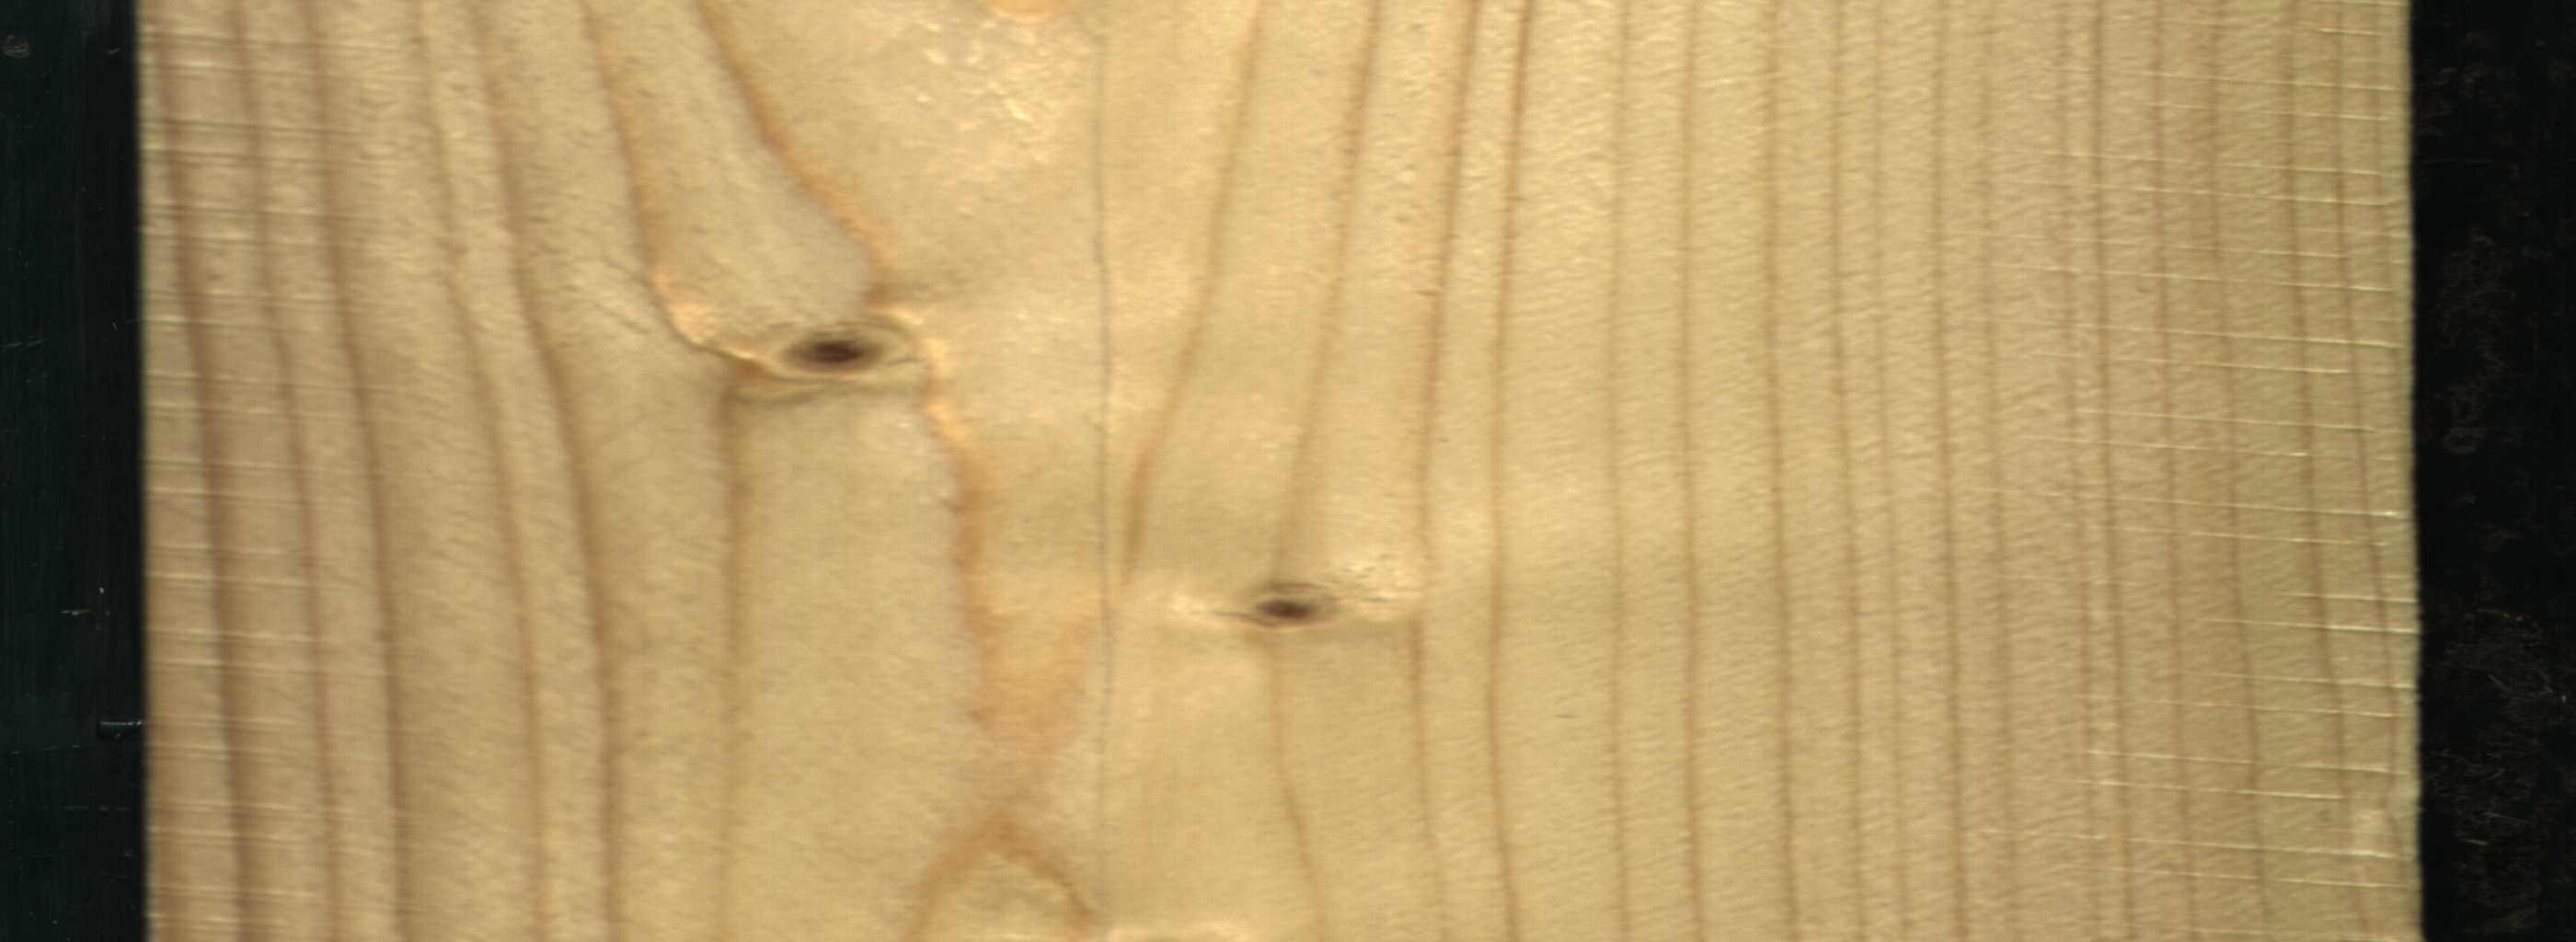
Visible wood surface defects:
Live_Knot
Live_Knot